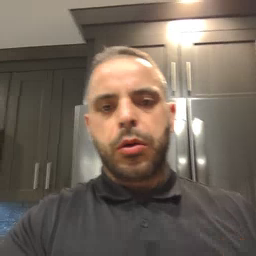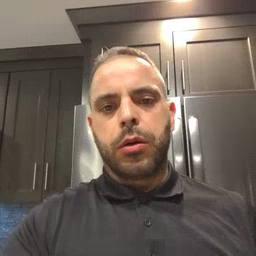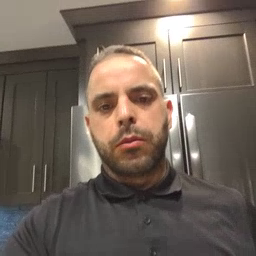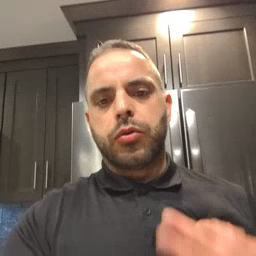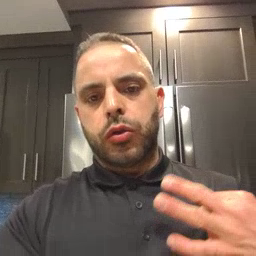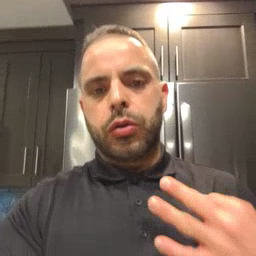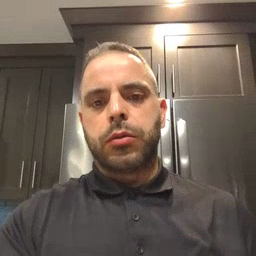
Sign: shirt